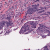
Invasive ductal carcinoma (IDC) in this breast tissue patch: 1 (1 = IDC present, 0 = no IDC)